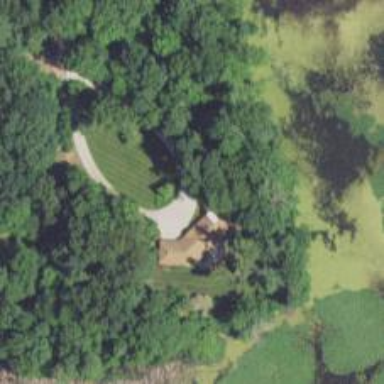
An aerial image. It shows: Driveway.